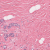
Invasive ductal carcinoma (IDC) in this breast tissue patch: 0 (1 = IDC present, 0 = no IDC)